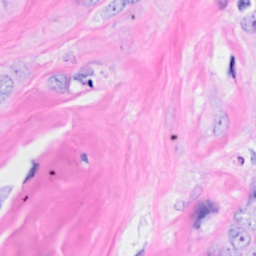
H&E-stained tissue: Breast